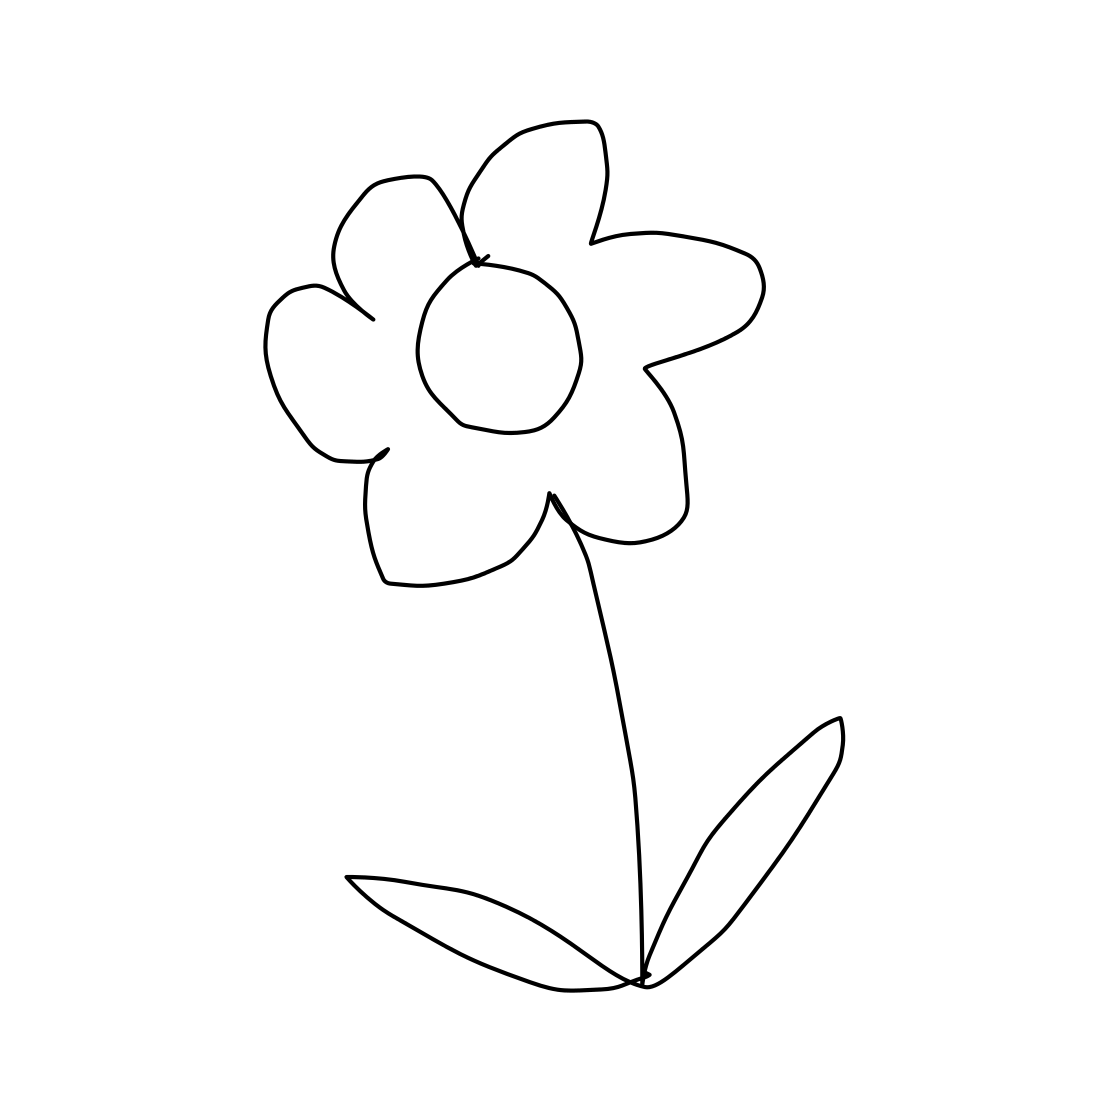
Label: flower with stem